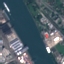
Land use / land cover class: River